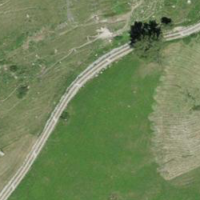
EUNIS habitat code: 26
Species observed at this site:
Berberis vulgaris